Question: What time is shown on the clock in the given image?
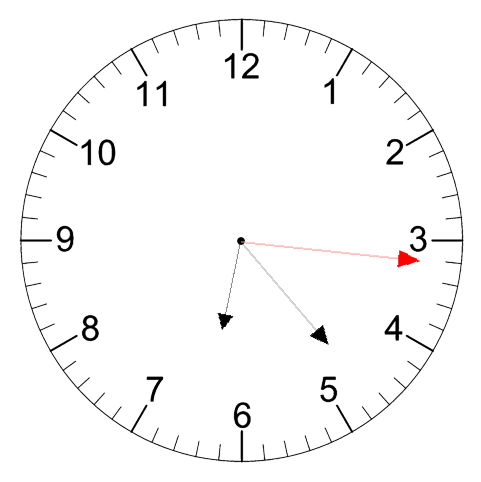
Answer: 06:23:16